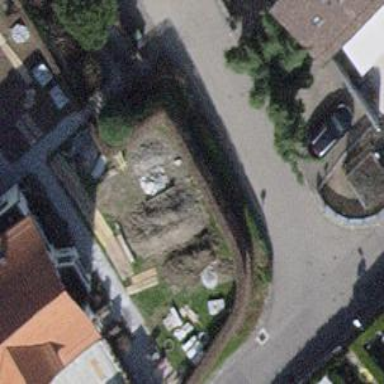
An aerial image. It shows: Hedge barrier.